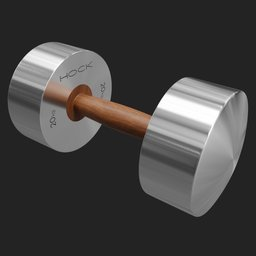
Label: tools